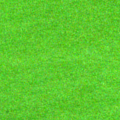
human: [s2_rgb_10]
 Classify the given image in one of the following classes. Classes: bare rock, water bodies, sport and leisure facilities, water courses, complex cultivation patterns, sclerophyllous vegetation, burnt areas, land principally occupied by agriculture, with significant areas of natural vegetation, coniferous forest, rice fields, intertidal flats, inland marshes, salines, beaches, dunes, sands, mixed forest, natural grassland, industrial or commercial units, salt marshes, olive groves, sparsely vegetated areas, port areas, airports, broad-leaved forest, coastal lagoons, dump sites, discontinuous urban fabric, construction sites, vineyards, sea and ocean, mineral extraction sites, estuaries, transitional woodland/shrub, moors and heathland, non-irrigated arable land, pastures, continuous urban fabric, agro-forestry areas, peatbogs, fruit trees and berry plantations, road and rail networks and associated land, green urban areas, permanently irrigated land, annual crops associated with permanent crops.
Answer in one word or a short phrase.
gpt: coastal lagoons